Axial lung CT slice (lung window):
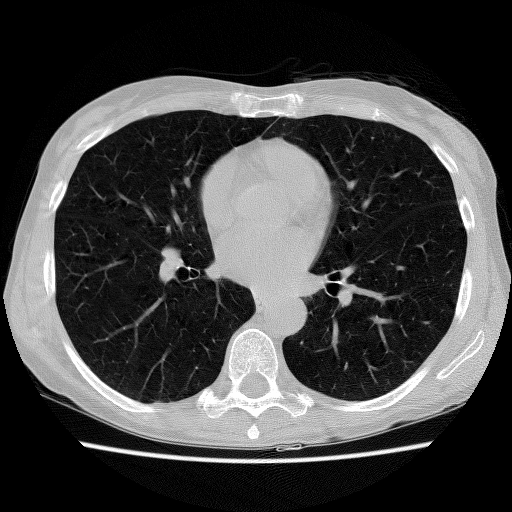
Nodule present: no